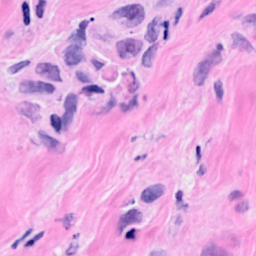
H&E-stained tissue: Breast